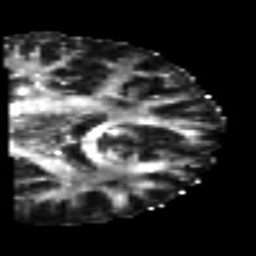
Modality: FA
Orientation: coronal
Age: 40
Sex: male
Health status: healthy
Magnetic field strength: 3 T
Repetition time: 7 s
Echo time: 0.0926 s